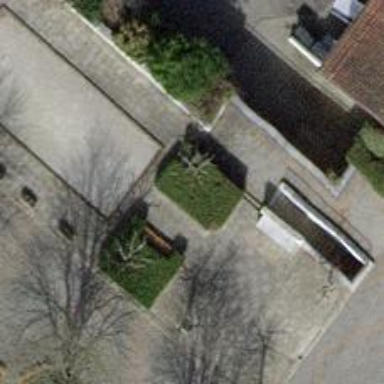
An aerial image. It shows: Bench for seating.